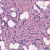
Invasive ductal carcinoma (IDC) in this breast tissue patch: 1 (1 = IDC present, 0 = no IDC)